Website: macys
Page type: billing-address
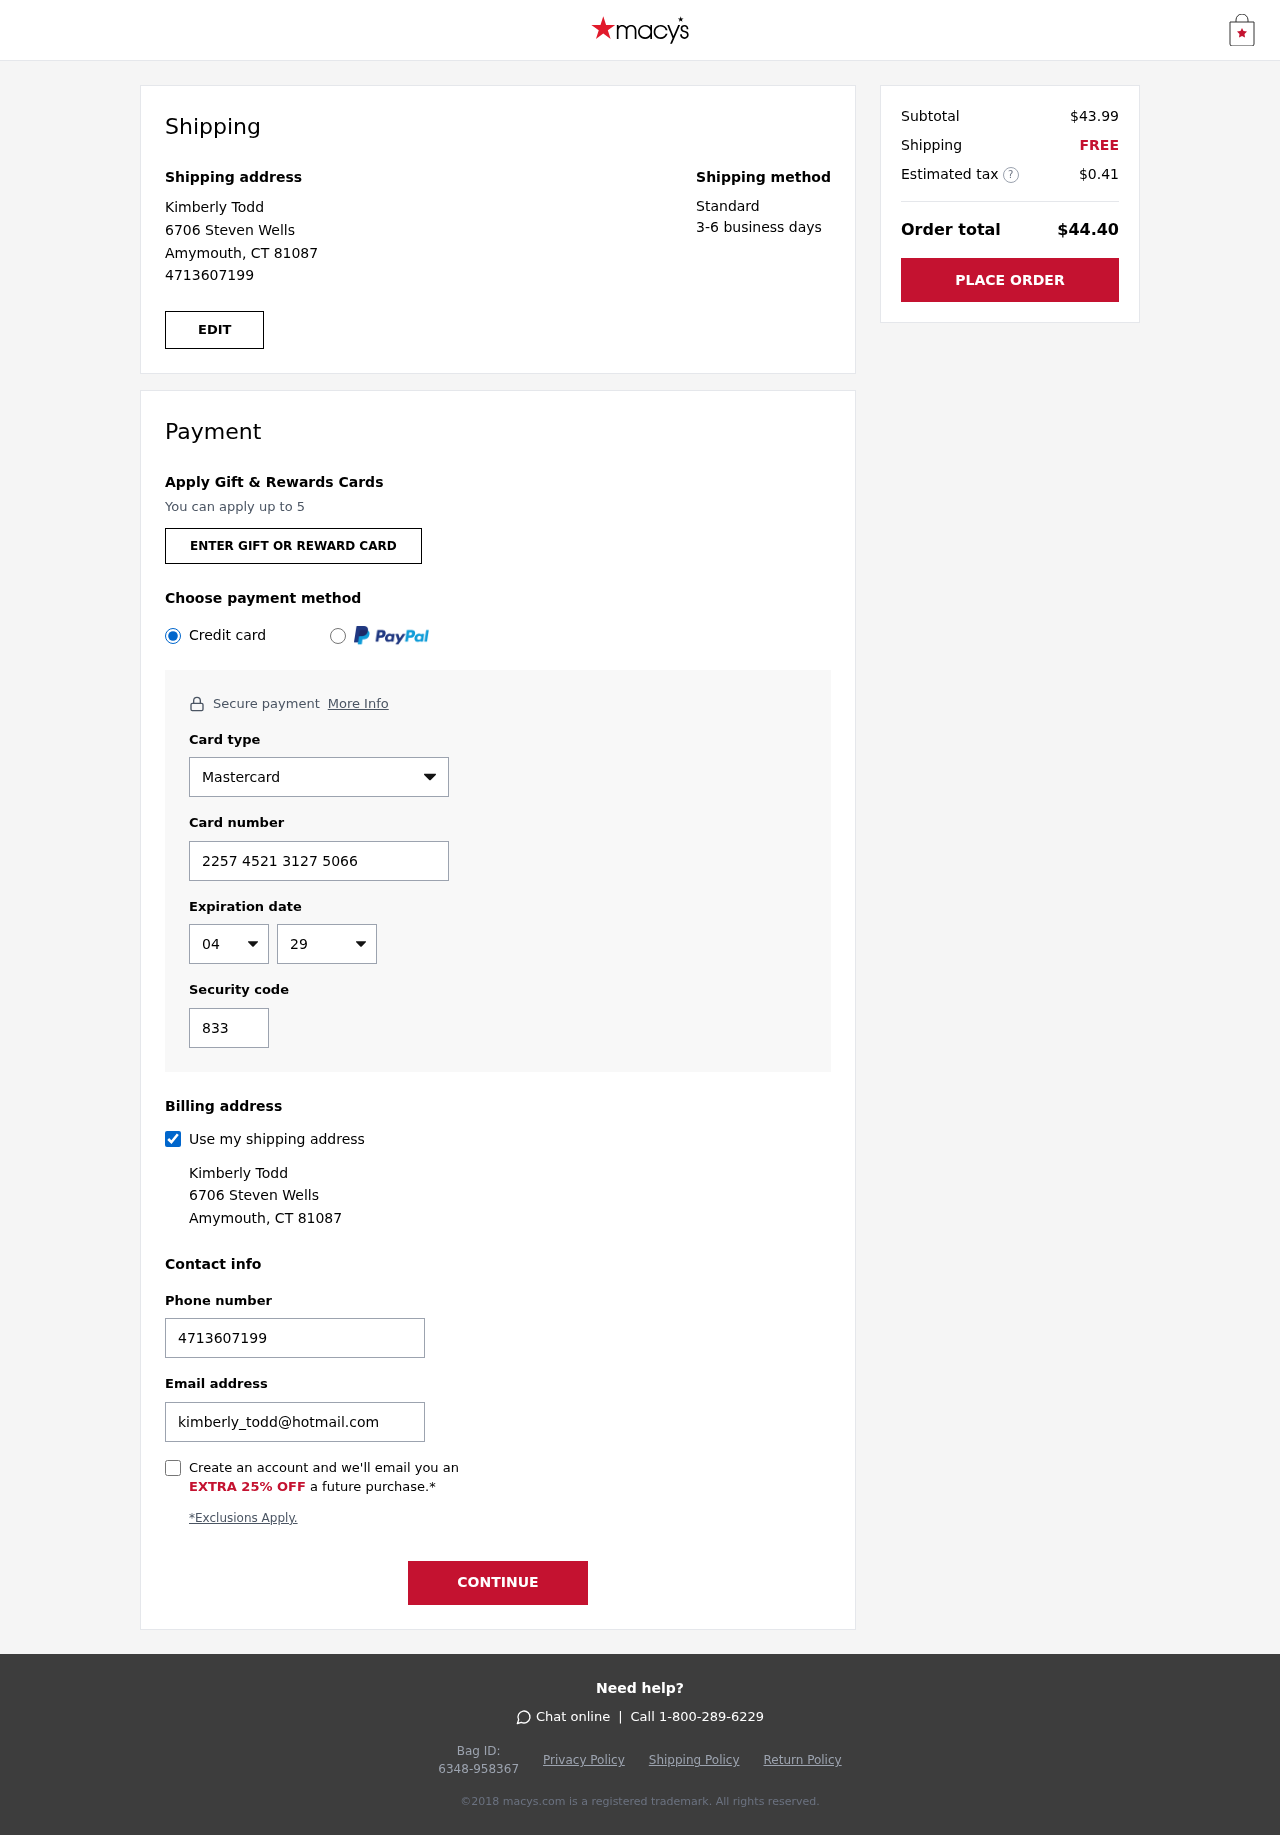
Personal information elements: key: PII_CARD_CVV
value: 833
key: PII_CARD_EXPIRY_MONTH
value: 04
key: PII_CARD_EXPIRY_YEAR
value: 29
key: PII_CARD_NUMBER
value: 2257 4521 3127 5066
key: PII_CARD_TYPE
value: Mastercard
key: PII_EMAIL
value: kimberly_todd@hotmail.com
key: PII_FULLNAME
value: Kimberly Todd
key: PII_PHONE
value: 4713607199
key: PII_STREET
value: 6706 Steven Wells
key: PII_CITY_STATE_ZIP
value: Amymouth, CT 81087
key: PII_FIRSTNAME
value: Kimberly
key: PII_LASTNAME
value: Todd
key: PII_FULLNAME2
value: Kimberly Todd
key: PII_FULLNAME3
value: Kimberly Todd
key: PII_FIRSTNAME2
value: Kimberly
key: PII_FIRSTNAME3
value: Kimberly
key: PII_LASTNAME2
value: Todd
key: PII_LASTNAME3
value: Todd
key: PII_FIRSTNAME_DERIVED
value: Kimberly
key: PII_LASTNAME_DERIVED
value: Todd
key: PII_FULLNAME_DERIVED
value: Kimberly Todd
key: PII_NAME_FULL_DERIVED
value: Kimberly Todd
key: PII_STREET2
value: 6706 Steven Wells
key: PII_PHONE2
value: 4713607199
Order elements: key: ORDER_SUBTOTAL
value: $43.99
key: ORDER_SHIPPING_COST
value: FREE
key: ORDER_TAX
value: $0.41
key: ORDER_TOTAL
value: $44.40